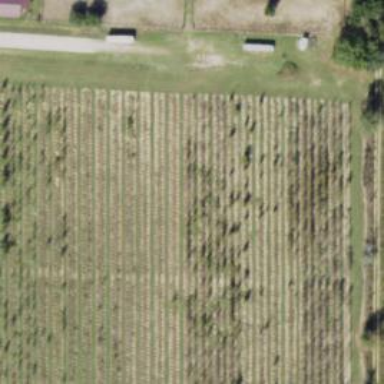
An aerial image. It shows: Plant nursery cultivating trees.